Field crop: maize
Growth stage: 1
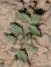
Species: convolvulus